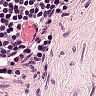
Metastatic tissue present: no